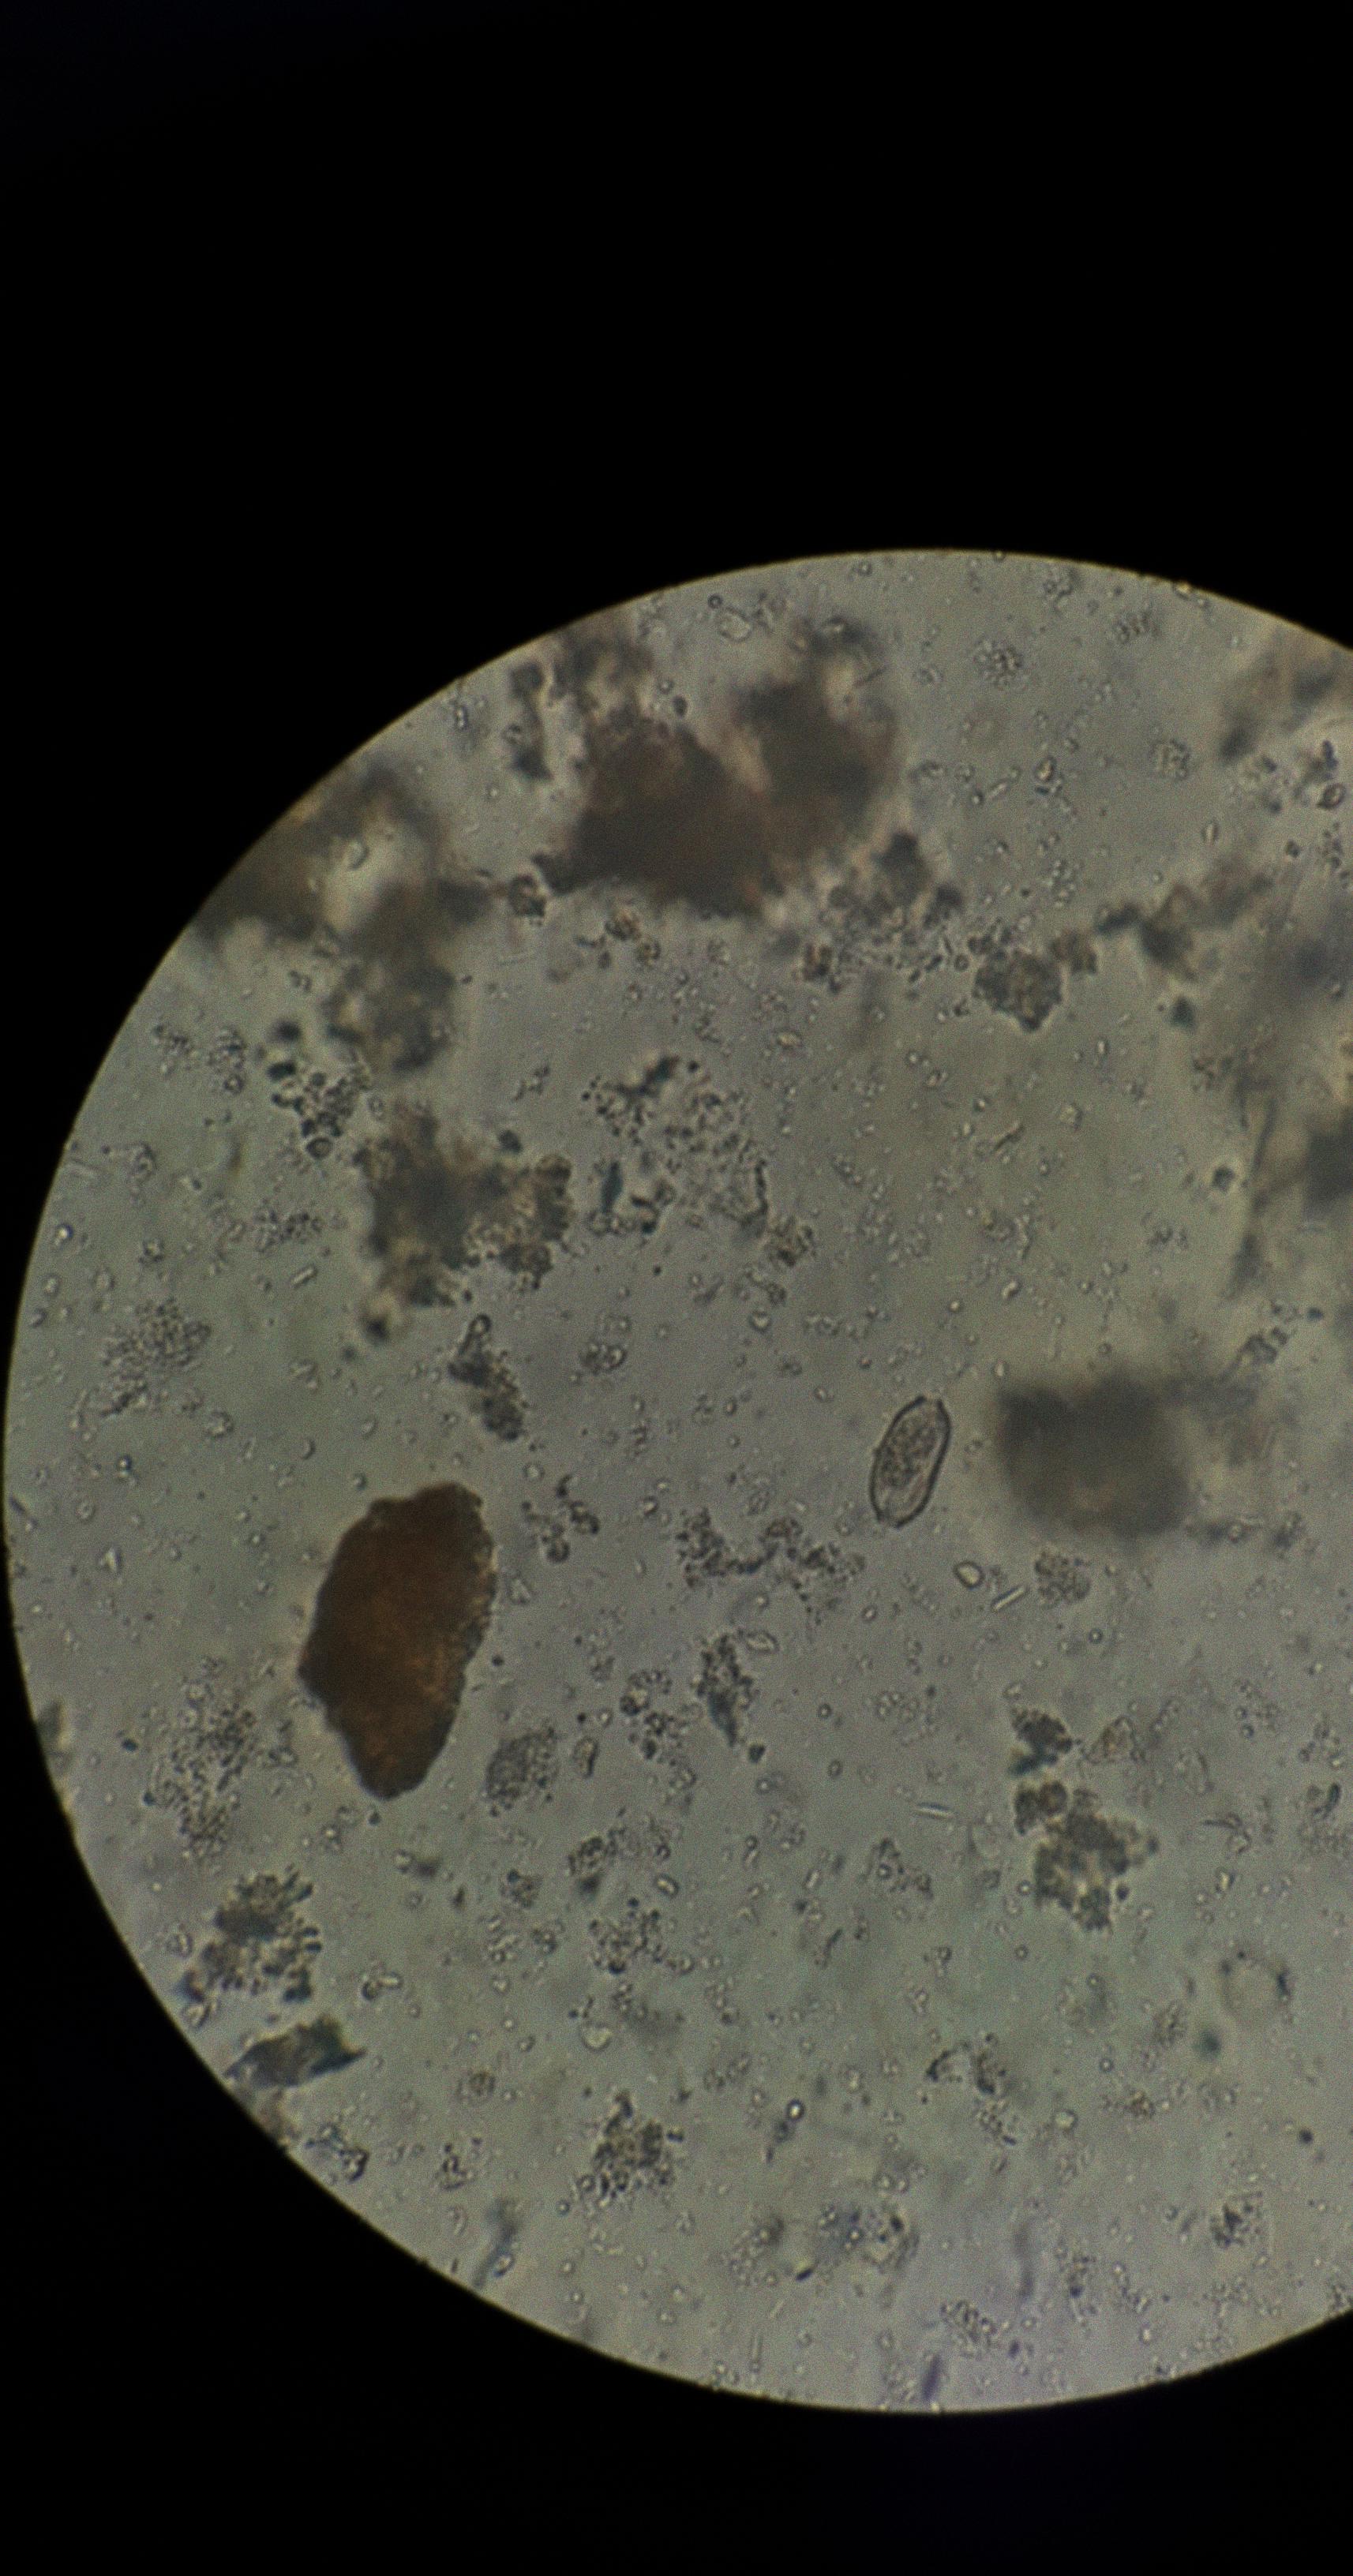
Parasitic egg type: Capillaria philippinensis